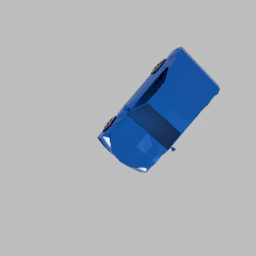
Label: mechanical